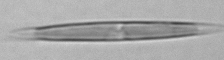
Label: pennate